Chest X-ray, PA view. Patient: 58 years old, sex M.
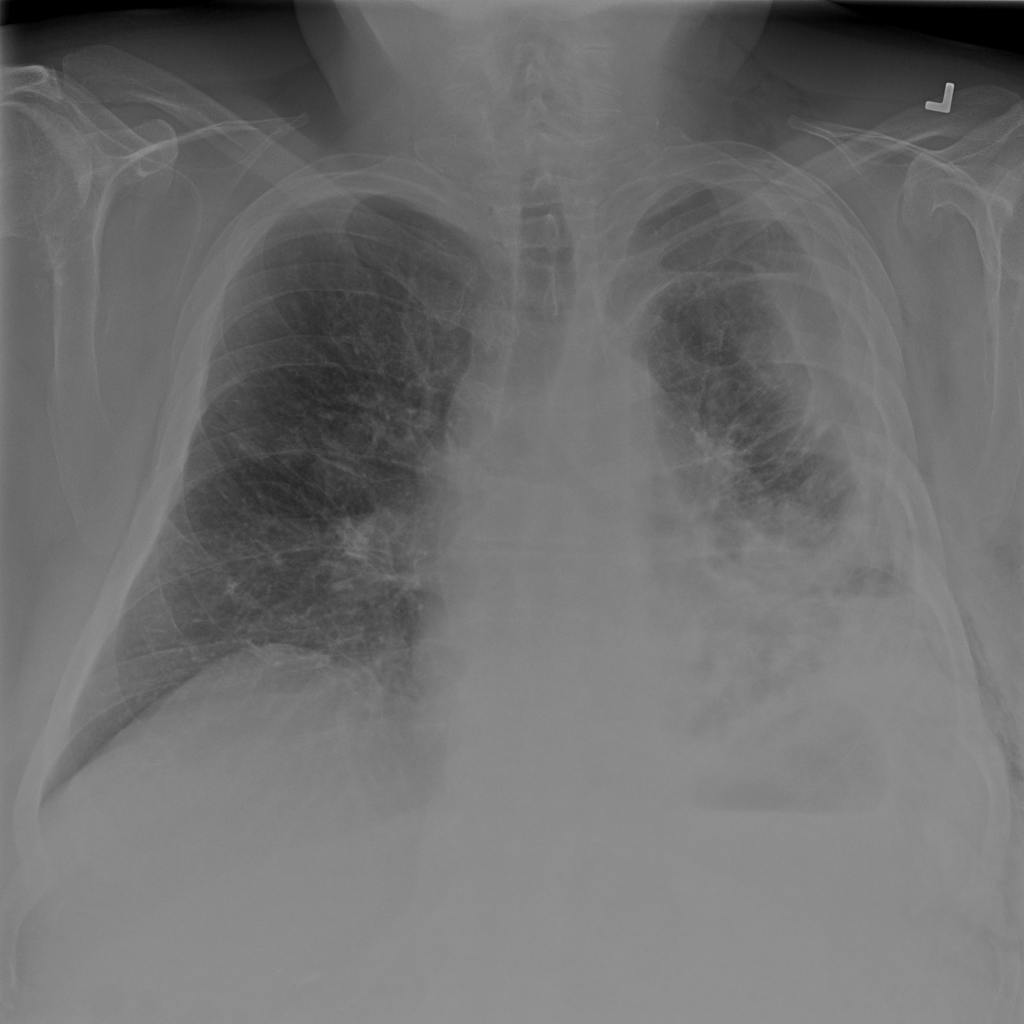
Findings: Consolidation, Effusion, Emphysema, Pneumothorax